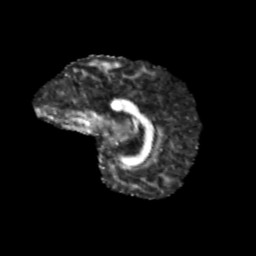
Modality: FA
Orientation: sagittal
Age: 11
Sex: male
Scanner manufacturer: siemens
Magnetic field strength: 3 T
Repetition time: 3.8 s
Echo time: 0.07 s